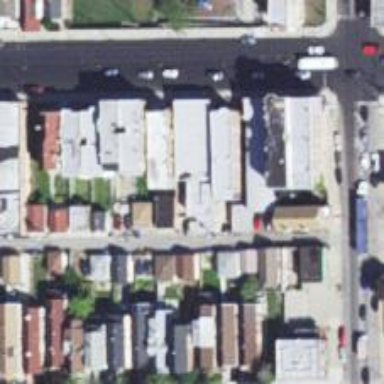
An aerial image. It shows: Alley classified as service road.